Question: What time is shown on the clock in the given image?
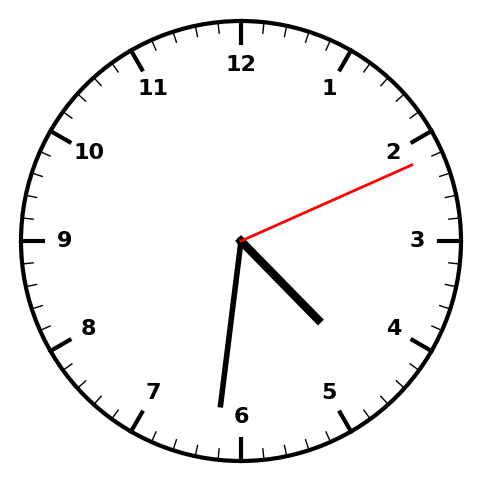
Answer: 04:31:11